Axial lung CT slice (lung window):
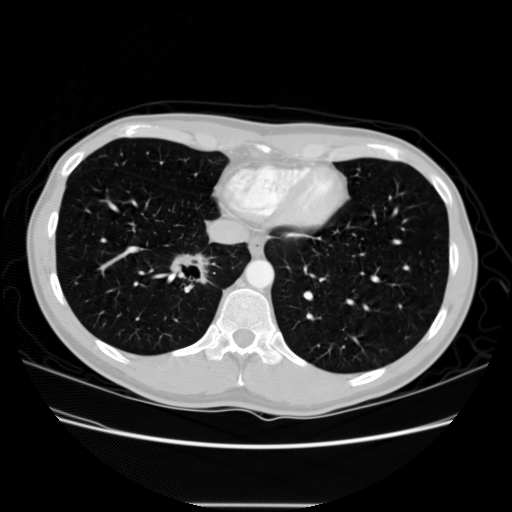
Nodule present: yes
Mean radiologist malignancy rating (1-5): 5